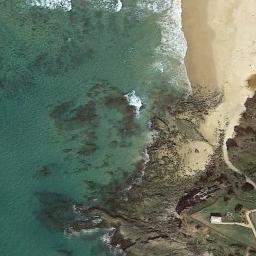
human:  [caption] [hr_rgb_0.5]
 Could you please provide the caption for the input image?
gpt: Sandy beaches and brown reefs reflected in green water .

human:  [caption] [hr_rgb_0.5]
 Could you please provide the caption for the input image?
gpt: The type of beach is rocky coast and the beach has some submerged rocks .

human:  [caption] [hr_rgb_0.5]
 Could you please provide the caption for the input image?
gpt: There are some people on the beach .

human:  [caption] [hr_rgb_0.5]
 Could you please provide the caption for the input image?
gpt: The deep green seawater lashes the rocks .

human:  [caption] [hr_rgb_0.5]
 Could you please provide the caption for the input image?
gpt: The grass is beside the beach .